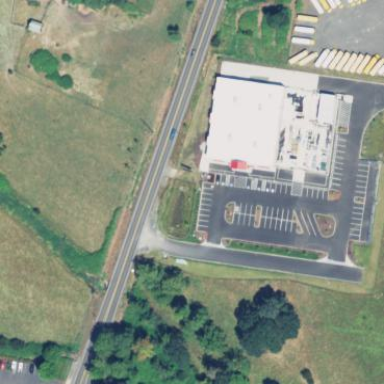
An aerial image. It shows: Parking area.